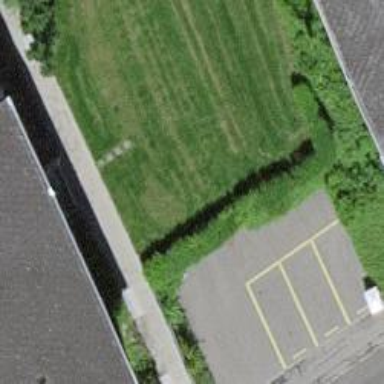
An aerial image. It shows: Parking entrance.